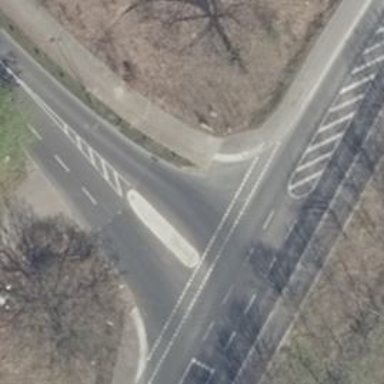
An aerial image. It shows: Asphalt cycleway with uncontrolled crossing.